Question: I use a QDial control for input time values in sec. How do I change the automatically added text that shows up in the middle of these dials?

EDIT: They come from the QtCurve style.
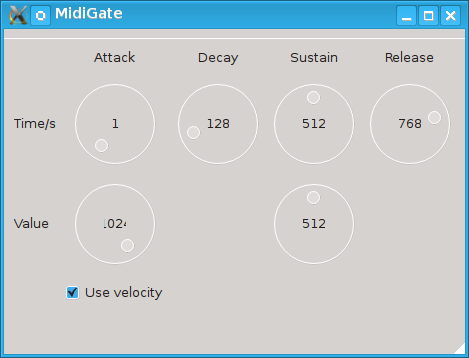
Answer: If there is no code in your program to explicitly display this integral value (in a signal/slot), then it may very well be your current Qt Style which does it. See the following examples of Qt styles to see that the display of this integer is usually NOT part of the QDial display:
<URL>
<URL>
<URL>
<URL>
<URL>
<URL>
See: <URL> for more info on styles.
You can also look in your program code for the following code:
'''
QApplication::setStyle(...);
'''
You could also check the following:
- -
If you still don't find how your style is set, then it may be the default style for your platform.
What does the following says ?
'''
QStyle *currentStyle = QApplication::style();
qDebug() << currentStyle;
qDebug() << currentStyle->objectName();
qDebug() << currentStyle->metaObject()->className();
'''
I see you identified the style to be QtCurve.
Source is there: <URL>
And we can see that the style is responsible for displaying the value:
'''
// Draw value...
#ifdef DIAL_DOT_ON_RING
drawItemTextWithRole(painter, outer.adjusted(sliderWidth, sliderWidth, -sliderWidth, -sliderWidth),
Qt::AlignCenter, palette, state&State_Enabled,
QString::number(slider->sliderValue), QPalette::ButtonText);
#else
int adjust=2*sliderWidth;
drawItemTextWithRole(painter, outer.adjusted(adjust, adjust, -adjust, -adjust),
Qt::AlignCenter, palette, state&State_Enabled,
QString::number(slider->sliderValue), QPalette::ButtonText);
#endif
'''
From now on, you can either:
- -